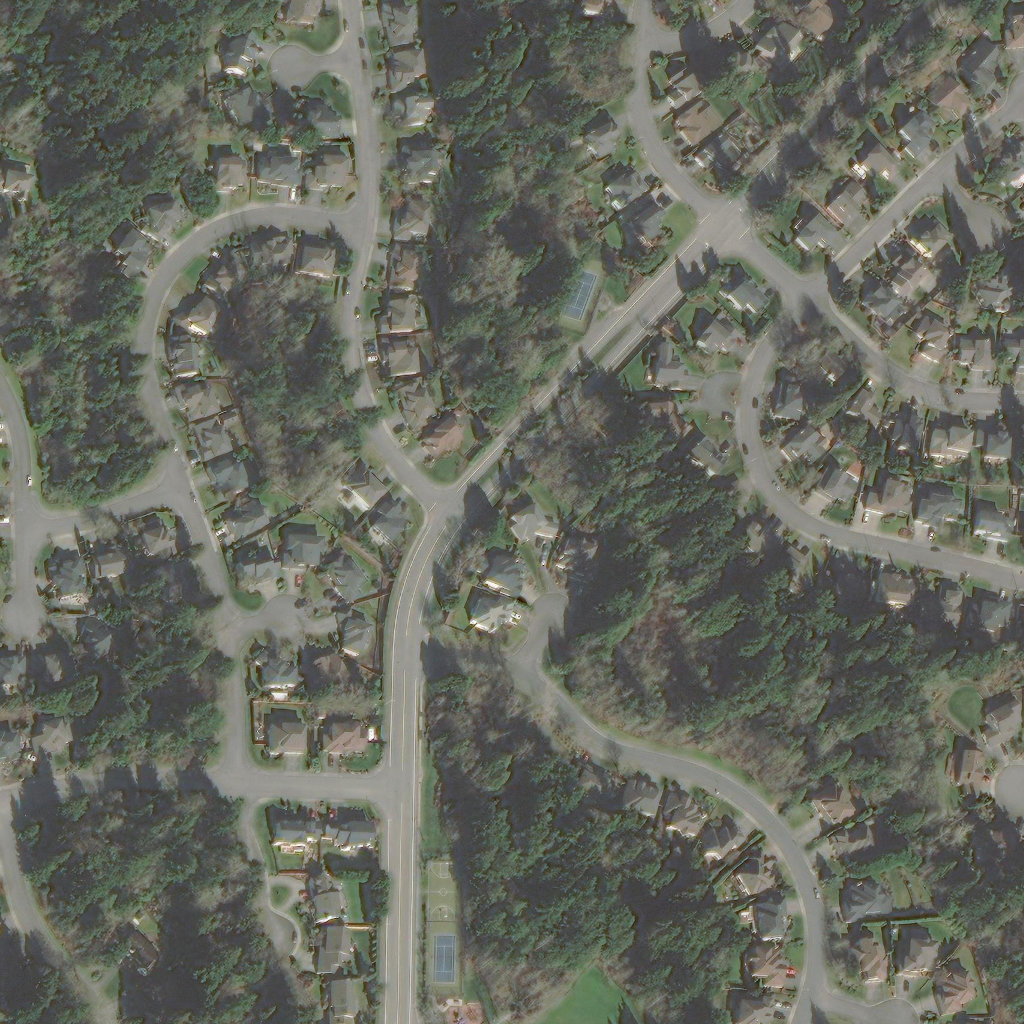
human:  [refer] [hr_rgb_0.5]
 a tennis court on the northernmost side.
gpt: <box>[[53, 25, 59, 32, 0]]</box>